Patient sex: M
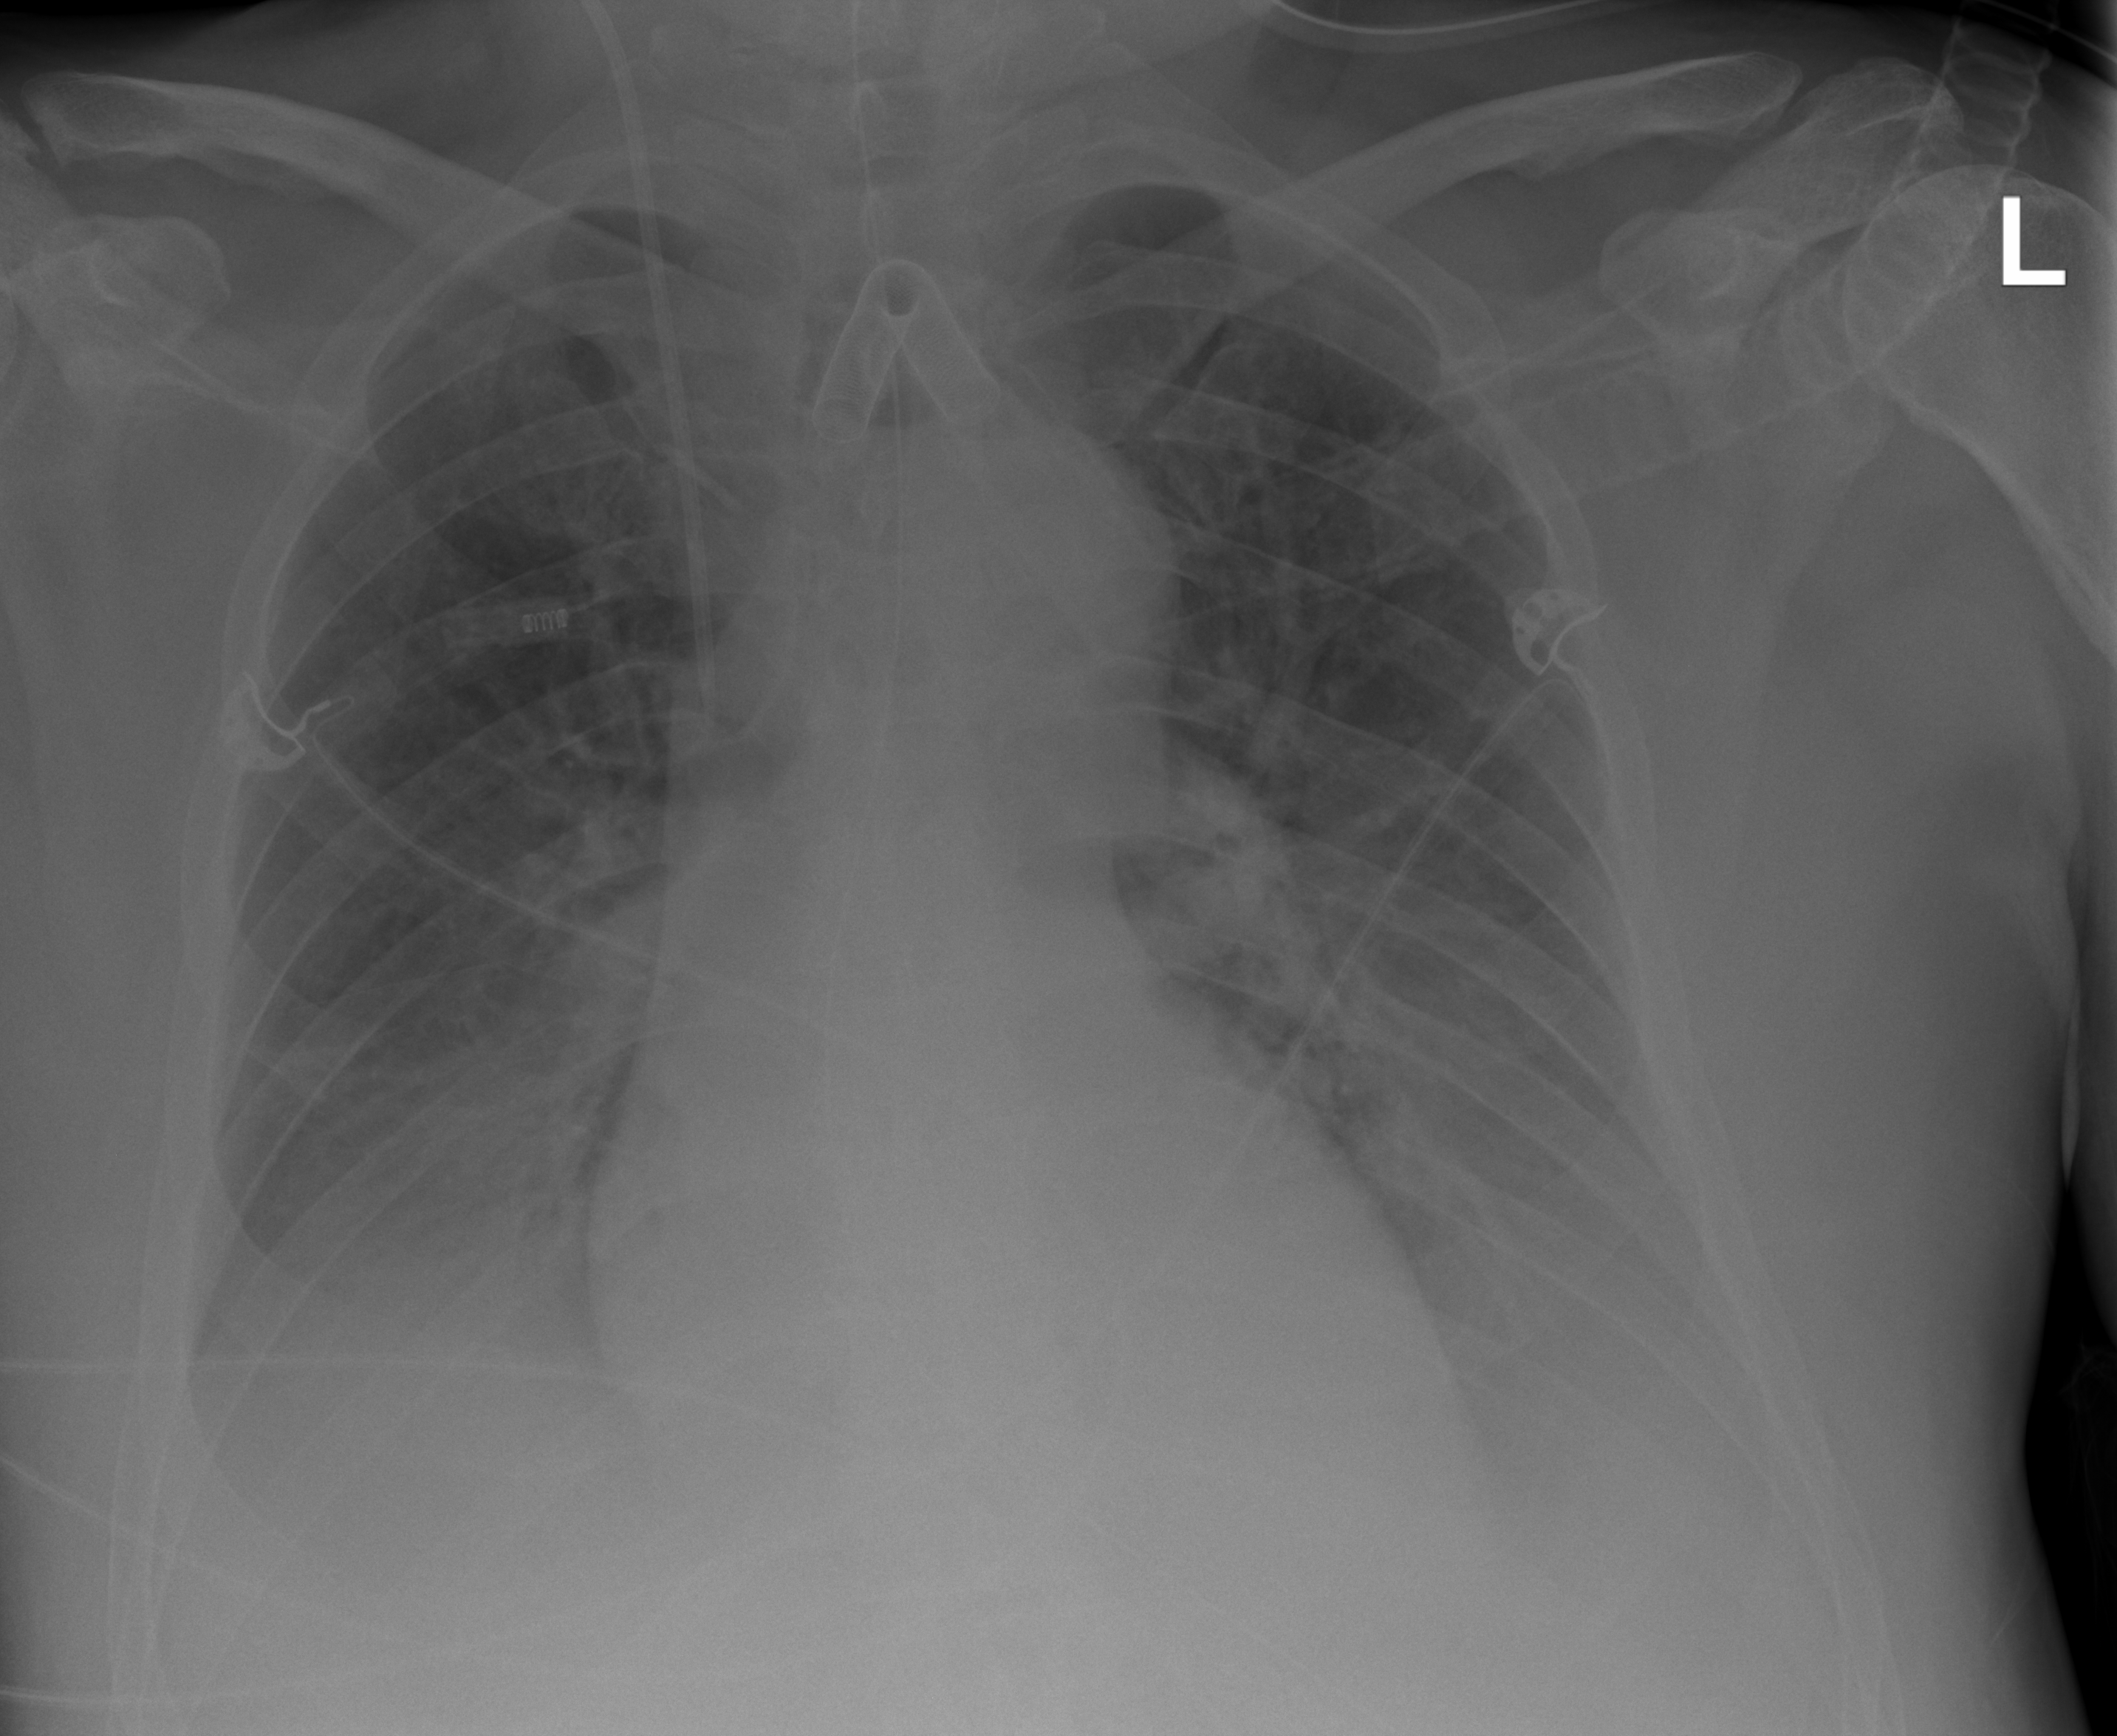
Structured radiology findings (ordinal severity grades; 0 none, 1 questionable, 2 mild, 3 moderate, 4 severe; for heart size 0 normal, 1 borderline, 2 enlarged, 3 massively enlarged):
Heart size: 1
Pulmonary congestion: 2
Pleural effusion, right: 2
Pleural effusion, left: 2
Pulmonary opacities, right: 0
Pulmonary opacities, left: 0
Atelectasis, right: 2
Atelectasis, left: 2